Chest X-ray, PA view. Patient: 35 years old, sex M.
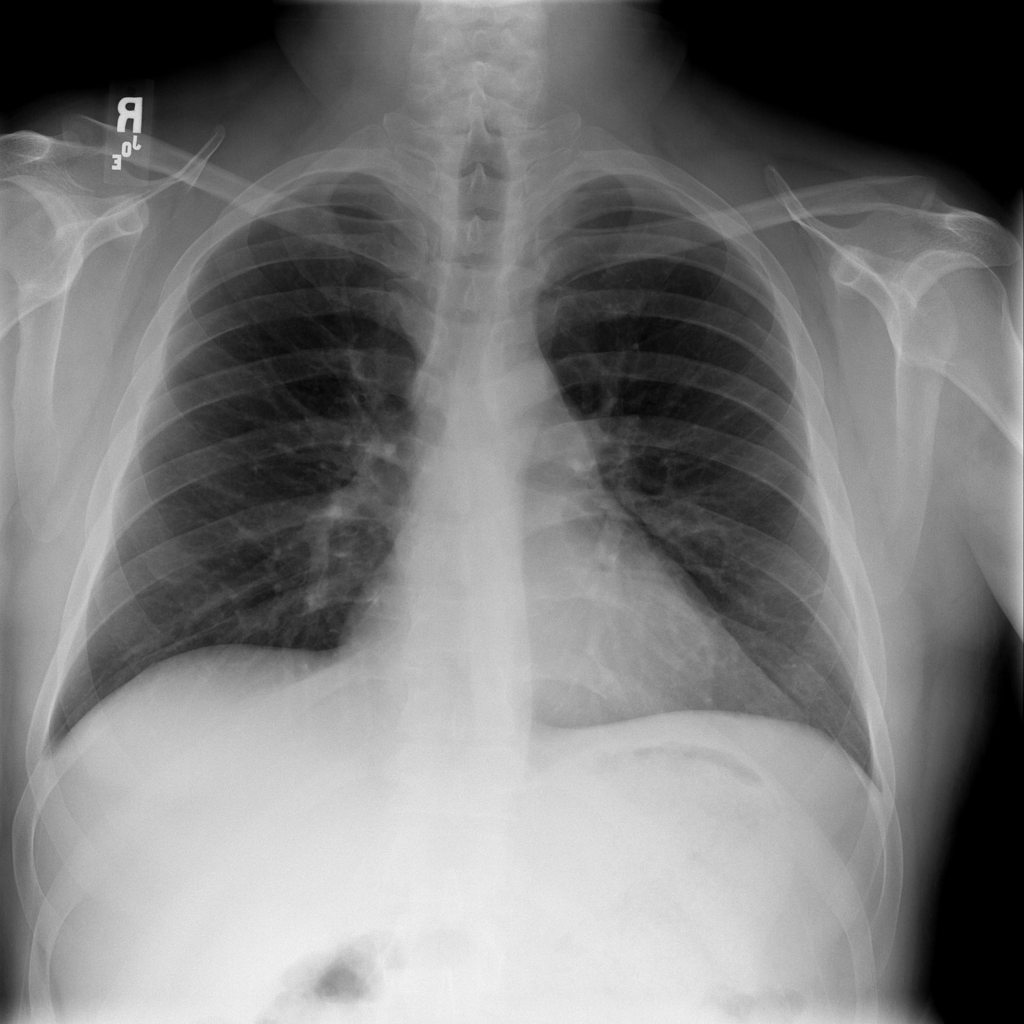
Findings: Infiltration